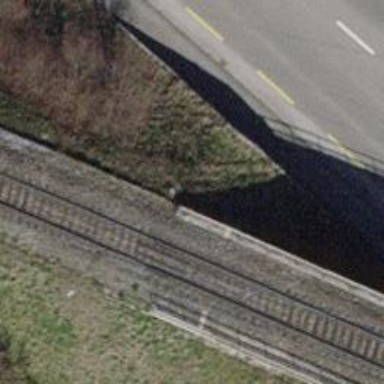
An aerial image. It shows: Railway bridge with electrified tracks and single contact line.